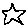
Label: star